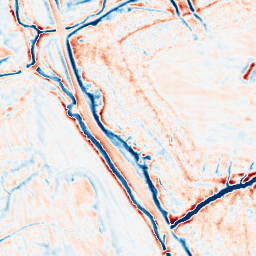
Category: edge_preserving
Decomposition family: bilateral
Decomposition parameters: d: 15
sigma_color: 25
sigma_space: 100
Upsampling method: regularized
Upsampling parameters: scale: 2
lambda_reg: 0.001
Upsampling scale: 2